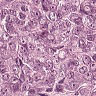
Metastatic tissue present: yes